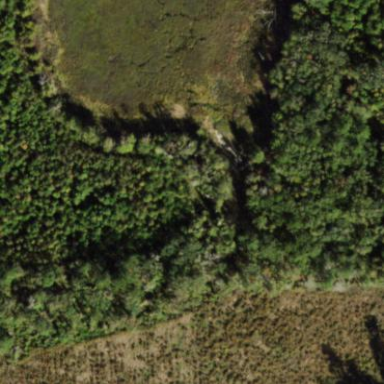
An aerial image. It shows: Swamp in wetland area.